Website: apple-inc
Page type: customer-info-address
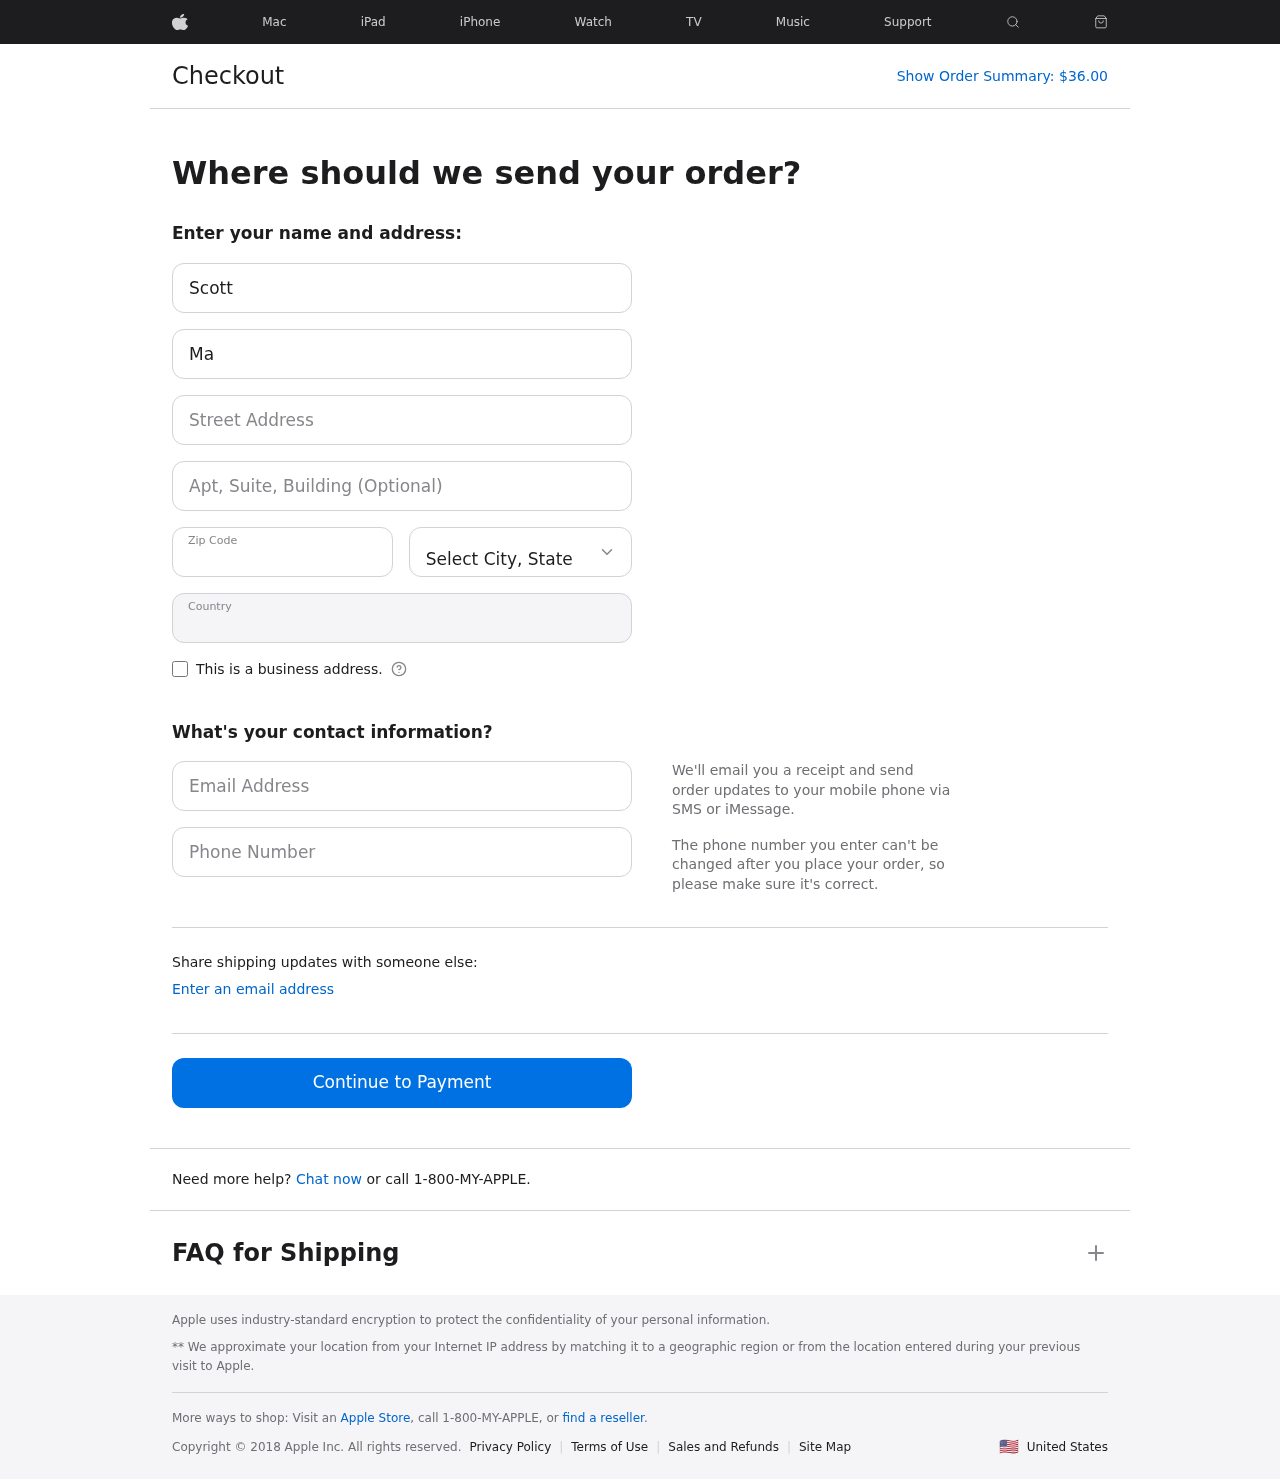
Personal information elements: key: PII_CITY_STATE
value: Amyburgh, SC
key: PII_COUNTRY
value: United States
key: PII_EMAIL
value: scott.martinez@gmail.com
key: PII_FIRSTNAME
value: Scott
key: PII_LASTNAME
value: Martinez
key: PII_PHONE
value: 4858826904
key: PII_POSTCODE
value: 43155
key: PII_STREET
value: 06908 Dawson Ranch Suite 593
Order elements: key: ORDER_TOTAL
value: $36.00